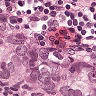
Metastatic tissue present: yes